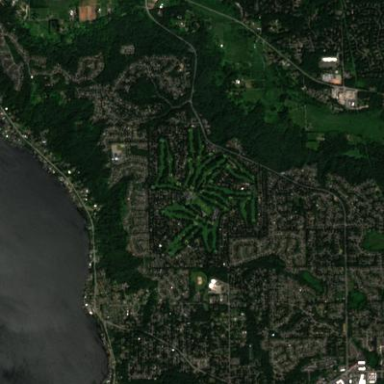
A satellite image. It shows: Golf course surrounded by greenery.